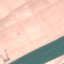
Label: AnnualCrop